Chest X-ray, PA view. Patient: 69 years old, sex M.
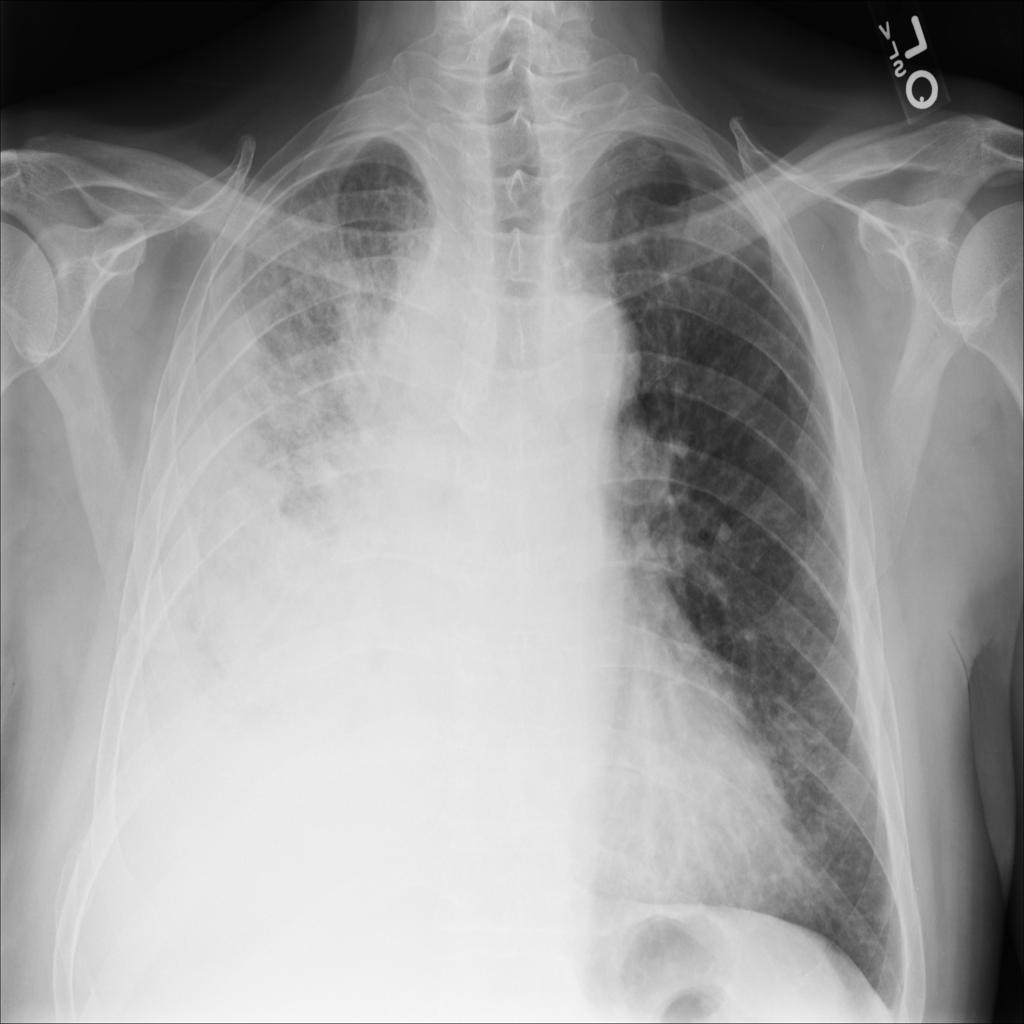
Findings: Effusion, Infiltration, Mass, Pleural_Thickening